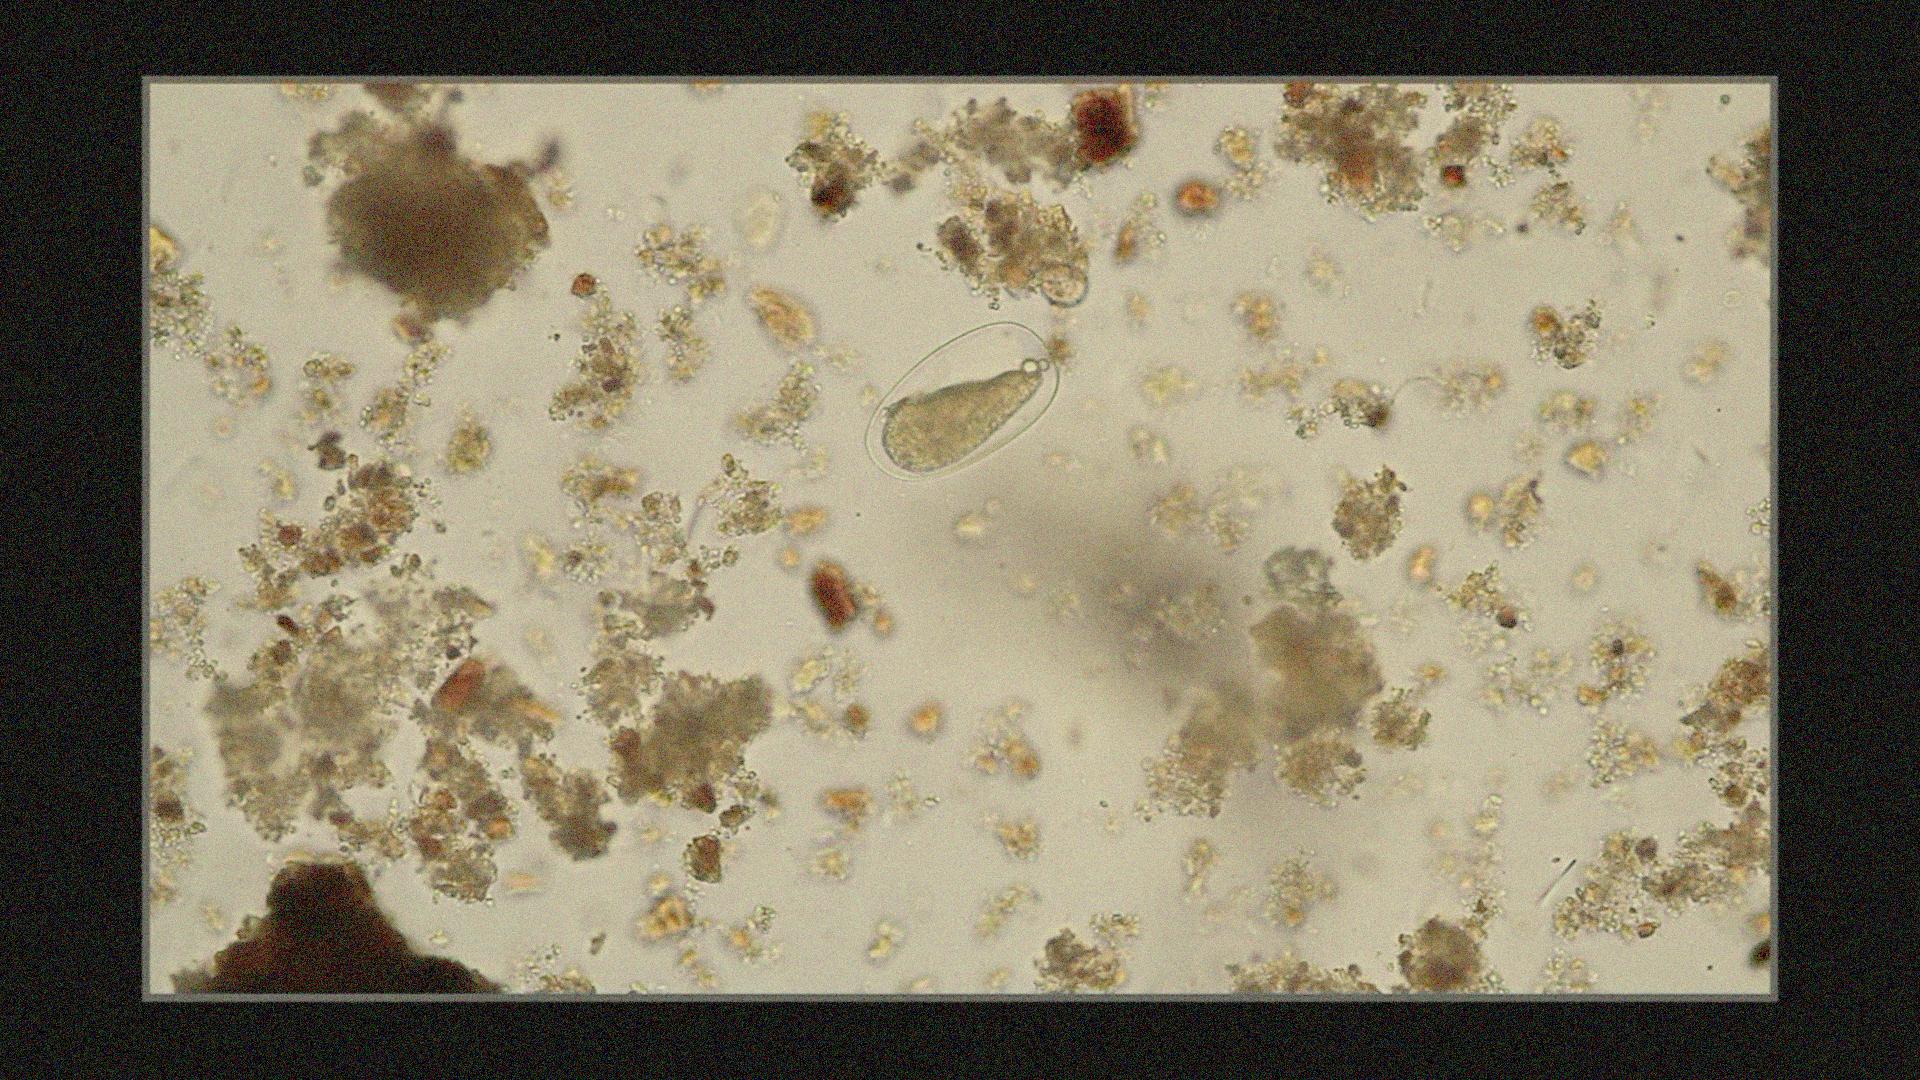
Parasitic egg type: Hookworm egg